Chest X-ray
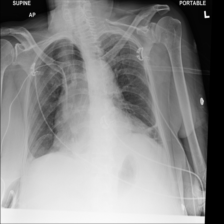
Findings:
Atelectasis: positive
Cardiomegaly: negative
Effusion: positive
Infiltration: negative
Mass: negative
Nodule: negative
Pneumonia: negative
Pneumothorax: negative
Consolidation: negative
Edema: negative
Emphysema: negative
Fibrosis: negative
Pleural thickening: negative
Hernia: negative